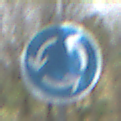
Verkehrszeichen: Kreisverkehr
Umgebung: Outdoor, Nature
Tageszeit: Midday
Wetter: PartlyCloudy
Licht: Natural
Jahreszeit: Autumn
Kontrast: HighContrast